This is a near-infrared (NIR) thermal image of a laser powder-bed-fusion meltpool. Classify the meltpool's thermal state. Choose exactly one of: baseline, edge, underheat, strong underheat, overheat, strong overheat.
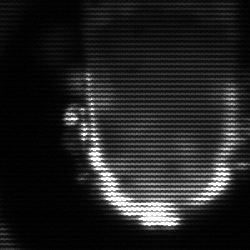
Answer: baseline